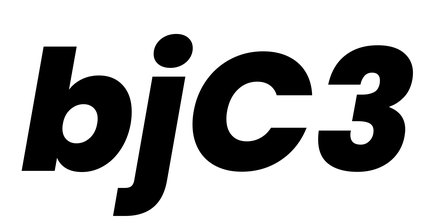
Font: Poppins-ExtraBoldItalic